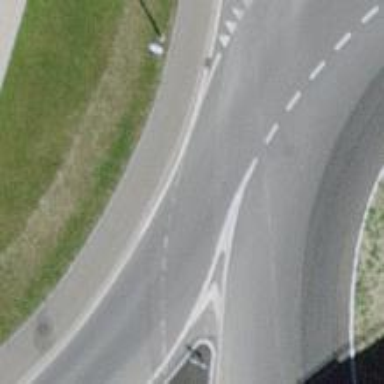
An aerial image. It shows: Secondary road with asphalt surface leading to roundabout.